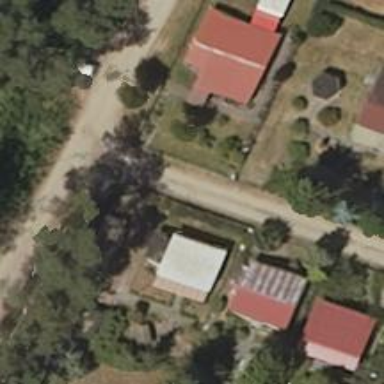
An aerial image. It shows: Residential road.